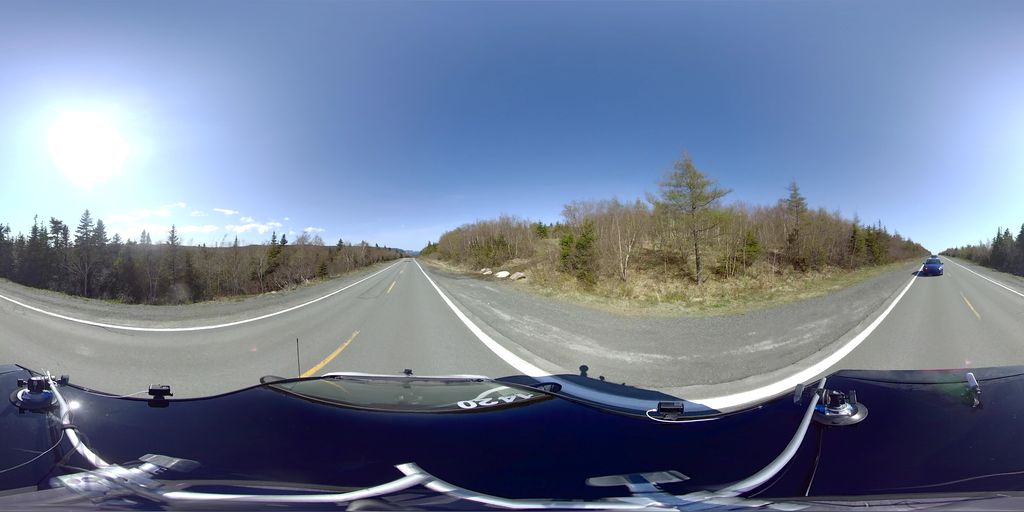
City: st_johns